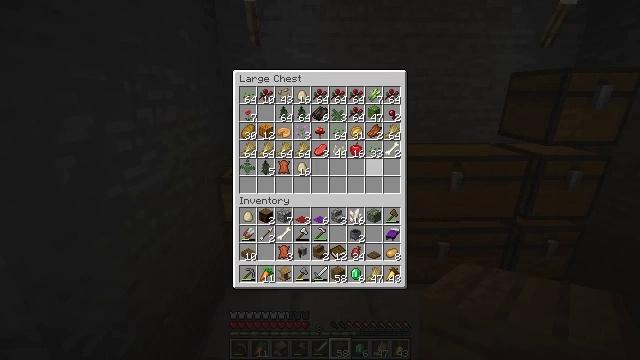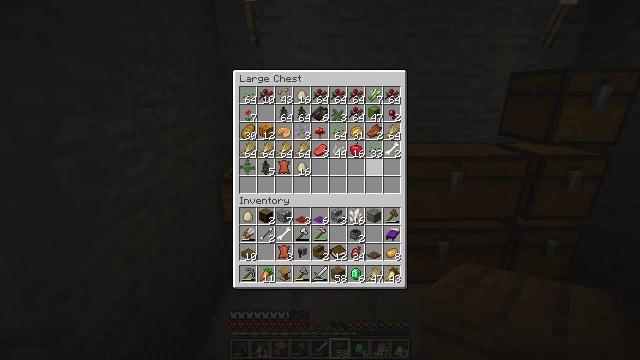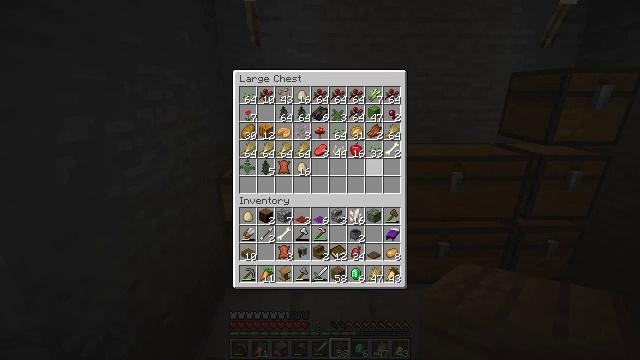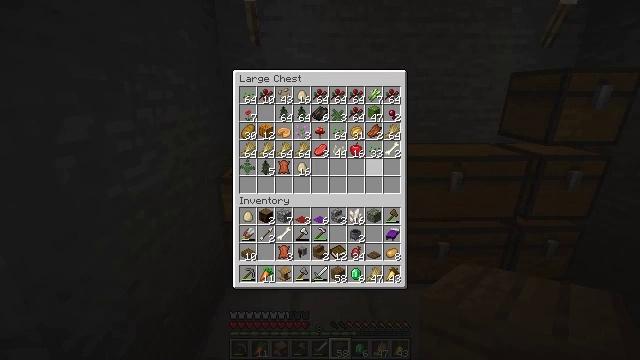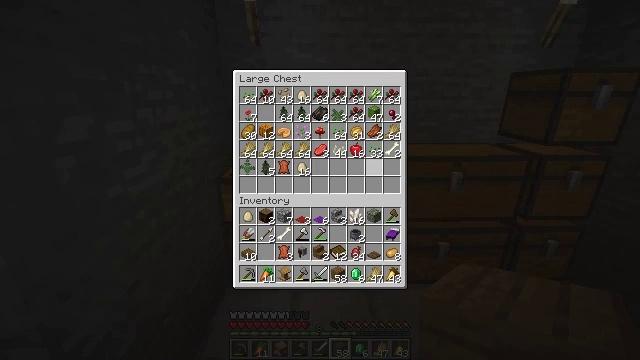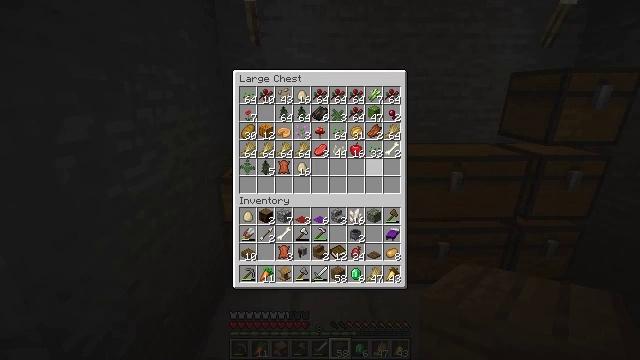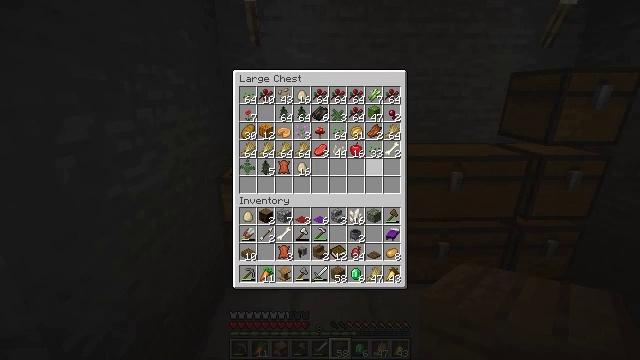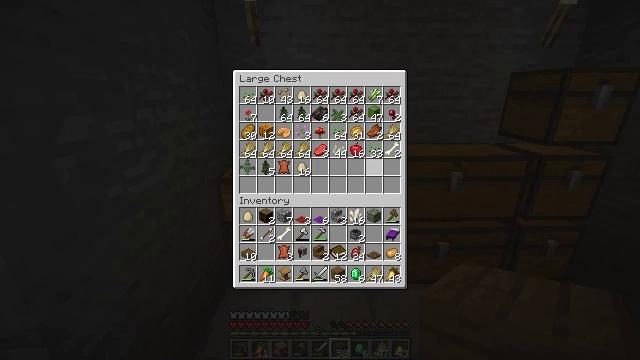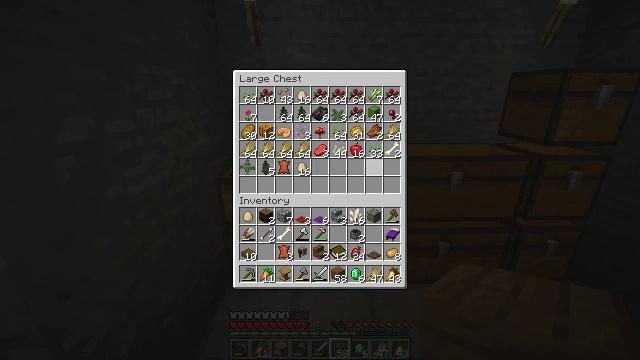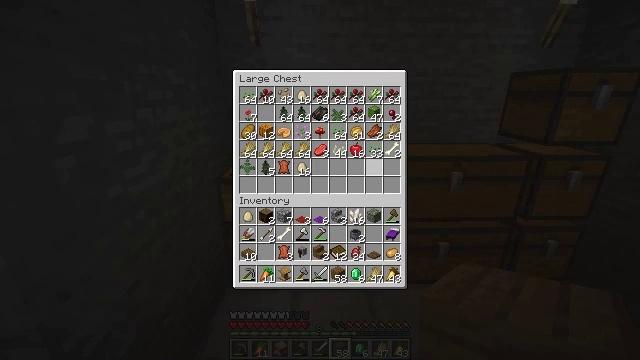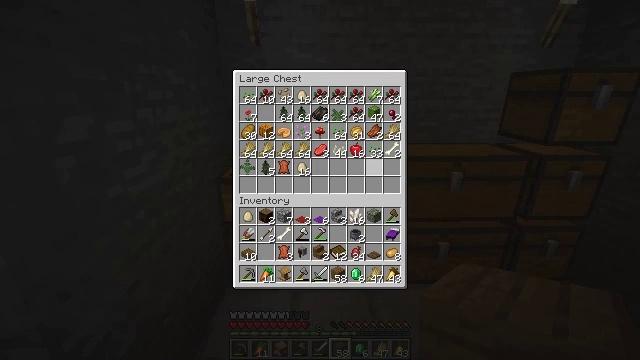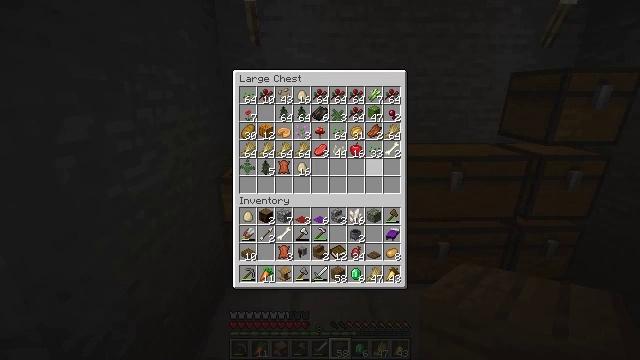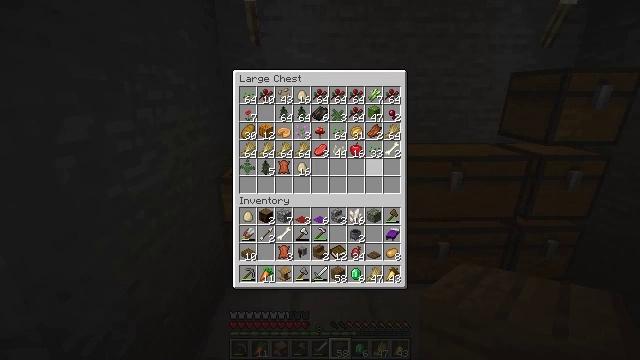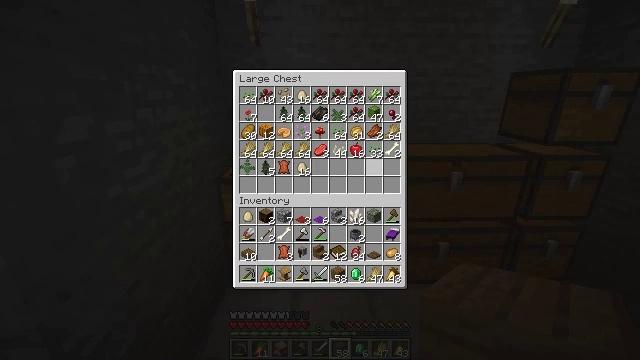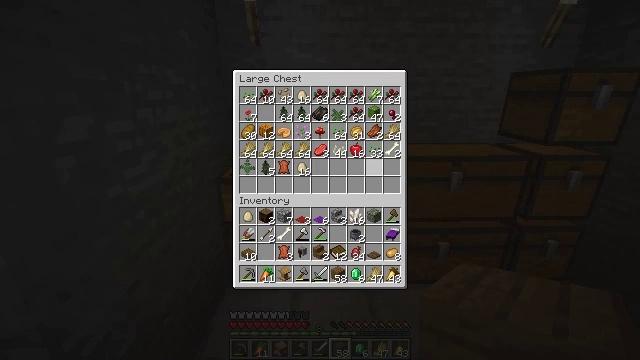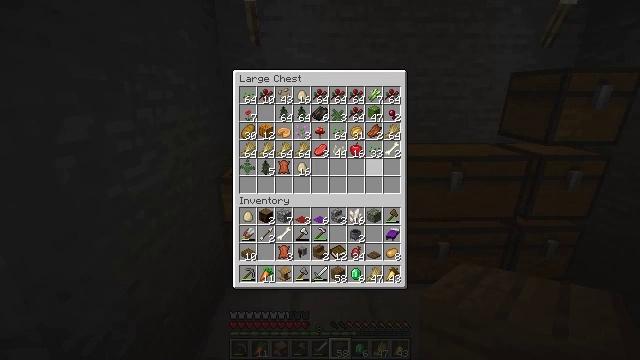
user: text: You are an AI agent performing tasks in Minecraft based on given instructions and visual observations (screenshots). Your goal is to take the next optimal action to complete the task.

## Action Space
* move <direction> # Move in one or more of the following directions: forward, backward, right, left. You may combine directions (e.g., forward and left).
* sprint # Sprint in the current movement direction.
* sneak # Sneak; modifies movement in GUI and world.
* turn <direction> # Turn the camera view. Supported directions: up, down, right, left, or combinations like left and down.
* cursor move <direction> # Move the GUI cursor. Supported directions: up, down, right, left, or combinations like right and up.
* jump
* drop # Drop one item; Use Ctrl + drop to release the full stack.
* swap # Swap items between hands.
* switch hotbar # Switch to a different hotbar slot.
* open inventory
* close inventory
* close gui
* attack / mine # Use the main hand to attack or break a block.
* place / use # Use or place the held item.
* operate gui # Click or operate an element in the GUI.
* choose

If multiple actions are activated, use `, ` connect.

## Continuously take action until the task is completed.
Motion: motion action
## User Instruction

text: Harvest bamboo from the farm.
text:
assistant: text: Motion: no_op
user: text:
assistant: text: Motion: no_op
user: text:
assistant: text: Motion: no_op
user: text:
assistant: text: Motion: no_op
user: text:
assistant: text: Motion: no_op
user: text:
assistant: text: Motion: no_op
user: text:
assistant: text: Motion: no_op
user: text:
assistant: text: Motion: no_op
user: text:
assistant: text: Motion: no_op
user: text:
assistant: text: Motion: no_op
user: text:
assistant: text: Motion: no_op
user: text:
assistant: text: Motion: no_op
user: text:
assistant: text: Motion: no_op
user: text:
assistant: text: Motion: no_op
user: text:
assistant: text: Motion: no_op
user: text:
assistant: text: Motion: no_op
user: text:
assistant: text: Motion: no_op
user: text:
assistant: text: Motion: no_op
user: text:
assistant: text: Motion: no_op
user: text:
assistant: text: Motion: no_op
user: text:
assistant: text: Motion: no_op
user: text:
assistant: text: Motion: no_op
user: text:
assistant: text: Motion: no_op
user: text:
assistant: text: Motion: no_op
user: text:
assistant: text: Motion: no_op
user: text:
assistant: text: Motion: no_op
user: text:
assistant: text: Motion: no_op
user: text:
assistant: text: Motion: no_op
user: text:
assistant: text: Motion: no_op
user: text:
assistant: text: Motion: no_op